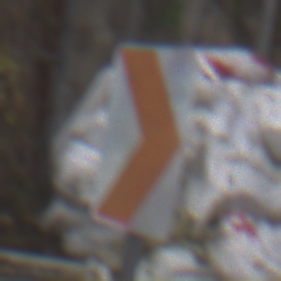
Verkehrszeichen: RichtungstafelnInKurvenKleinLinks
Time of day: MorningAfternoon
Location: Outdoor (Urban)
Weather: PartlyCloudy
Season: NotSpecified
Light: Natural